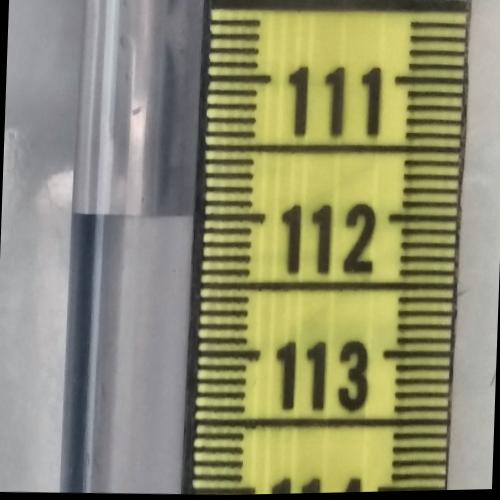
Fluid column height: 112.0 cm